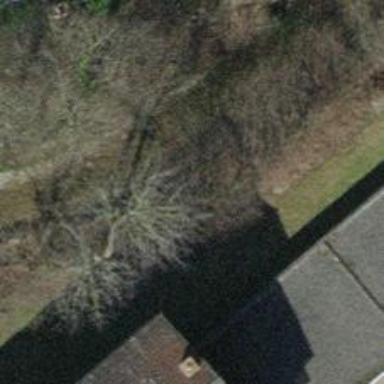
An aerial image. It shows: Broadleaved tree with lush foliage.